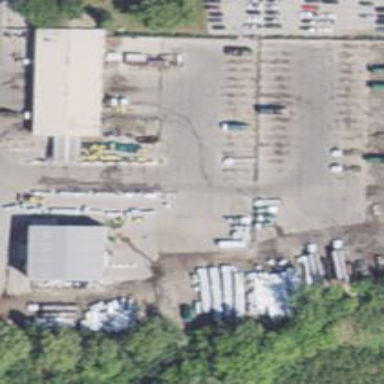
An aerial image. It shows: Waste transfer station.